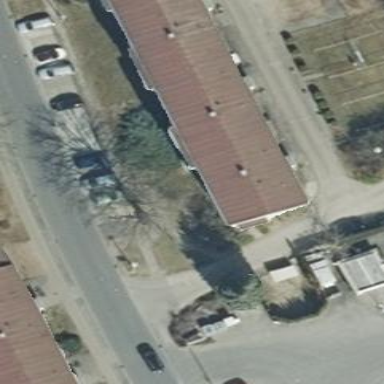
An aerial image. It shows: Gabled roof on building that houses apartments.